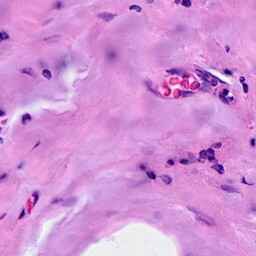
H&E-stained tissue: Breast